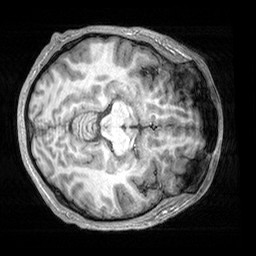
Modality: T1w
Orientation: axial
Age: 22
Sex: male
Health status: healthy
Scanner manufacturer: siemens
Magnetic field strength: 3 T
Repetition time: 2.3 s
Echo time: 0.00303 s